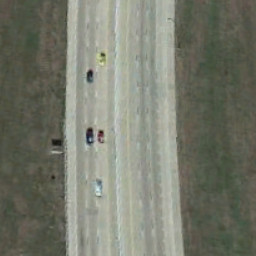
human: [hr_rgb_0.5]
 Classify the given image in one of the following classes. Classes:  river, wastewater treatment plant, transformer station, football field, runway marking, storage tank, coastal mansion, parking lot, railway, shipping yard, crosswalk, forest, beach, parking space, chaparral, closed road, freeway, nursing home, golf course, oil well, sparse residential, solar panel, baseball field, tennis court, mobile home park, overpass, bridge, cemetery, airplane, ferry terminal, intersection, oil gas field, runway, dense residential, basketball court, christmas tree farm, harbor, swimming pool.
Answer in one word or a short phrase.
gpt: freeway